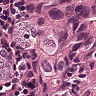
Metastatic tissue present: yes